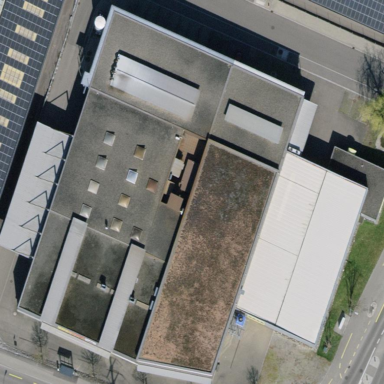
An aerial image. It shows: Industrial building.